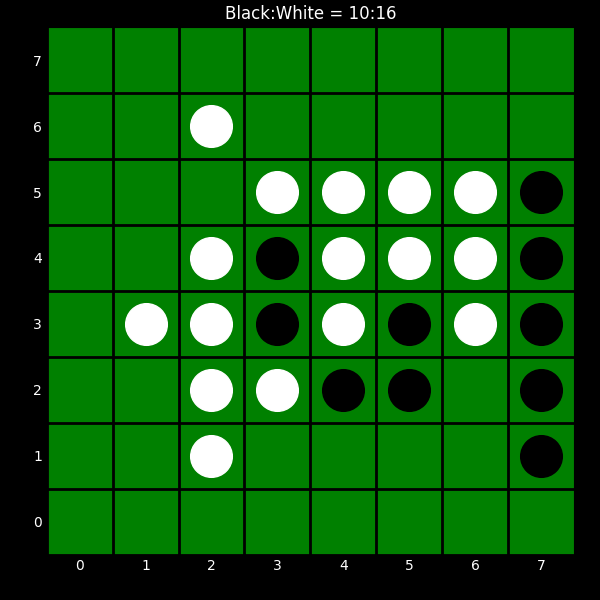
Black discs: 10
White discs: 16